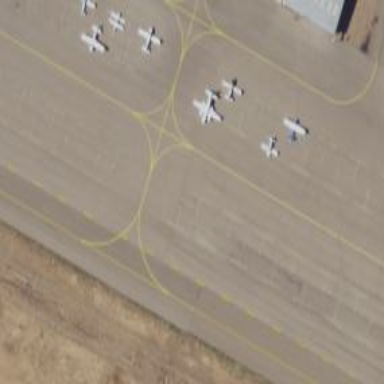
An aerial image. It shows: View of taxiway at the airport.